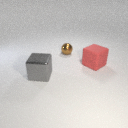
large red rubber cube behind large gray metal cube